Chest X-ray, AP view. Patient: 31 years old, sex M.
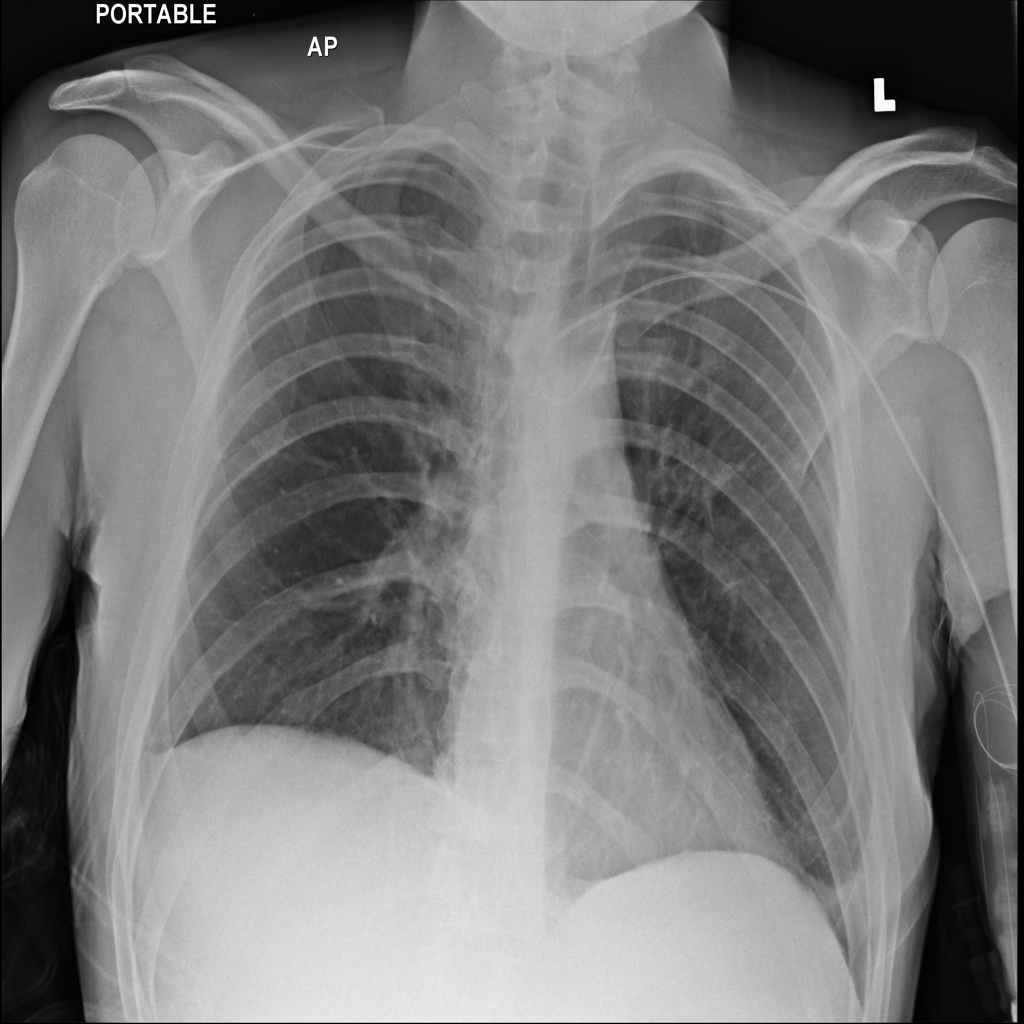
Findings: No Finding